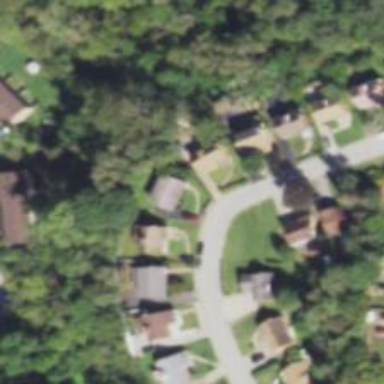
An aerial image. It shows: Driveway.